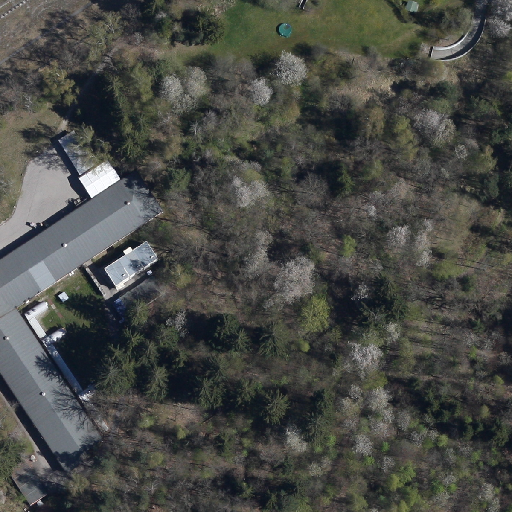
Referring expression: sidewalk